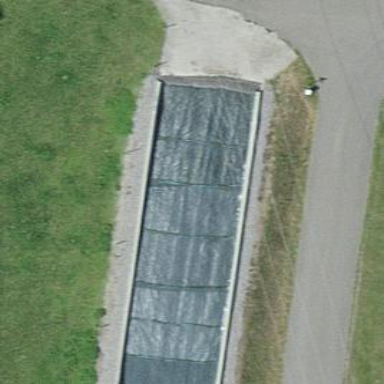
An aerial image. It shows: Bunker silo.